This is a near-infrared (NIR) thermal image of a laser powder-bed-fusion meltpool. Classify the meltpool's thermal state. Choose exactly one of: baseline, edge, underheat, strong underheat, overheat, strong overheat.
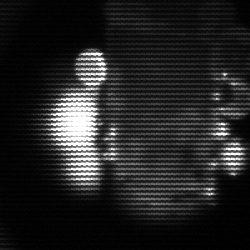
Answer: strong underheat